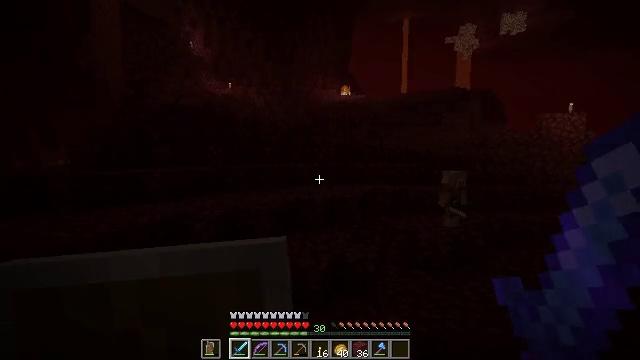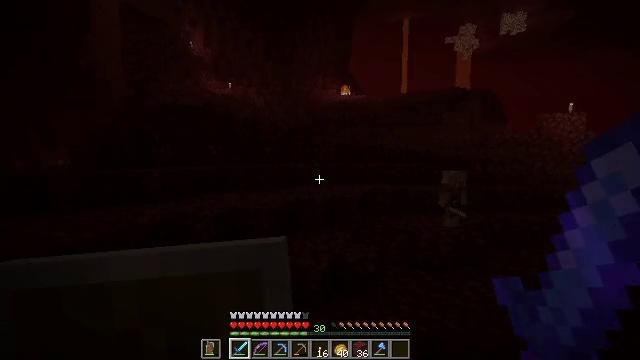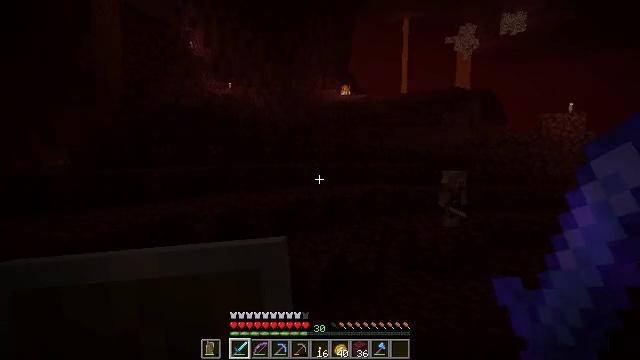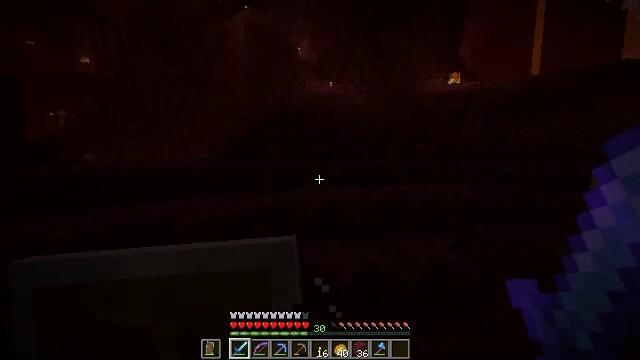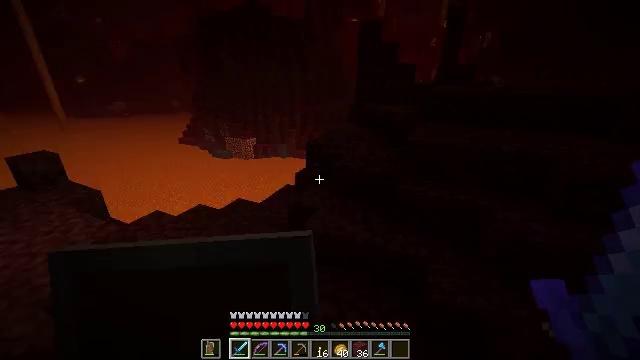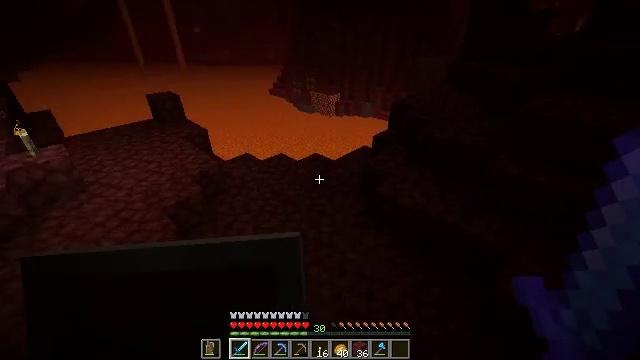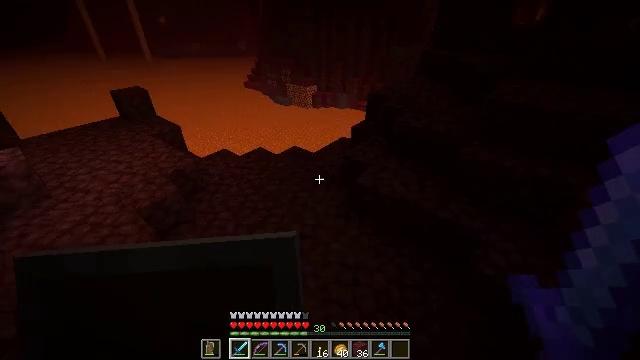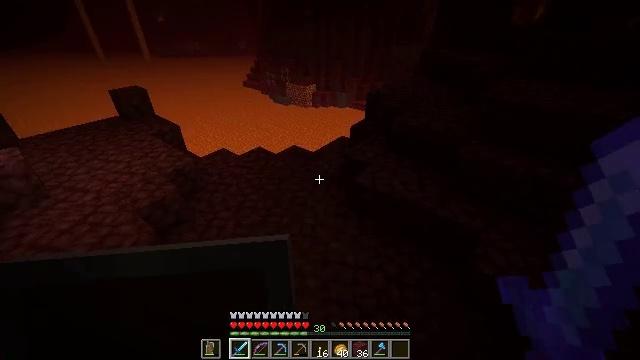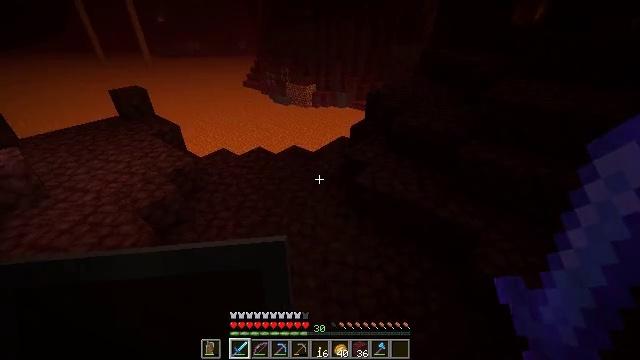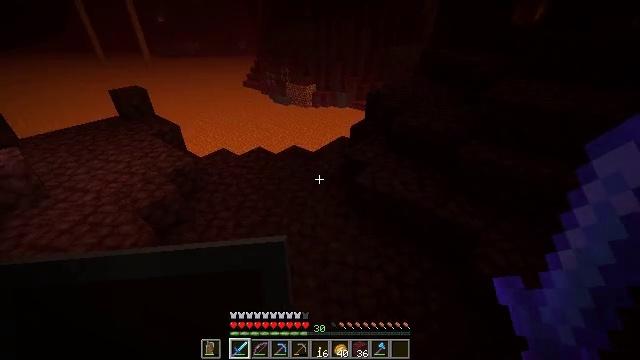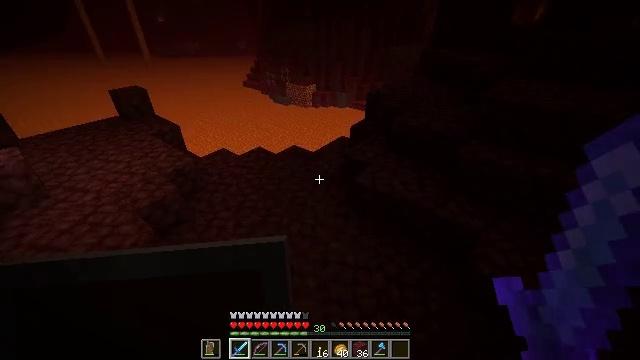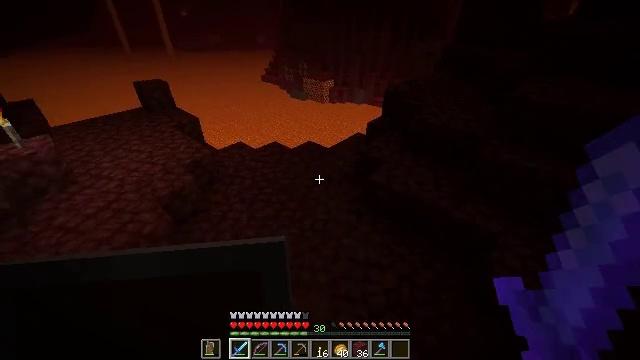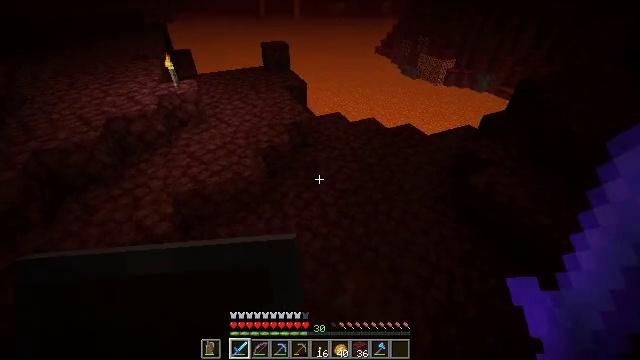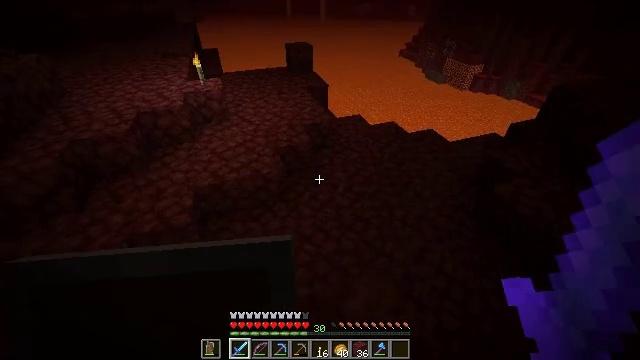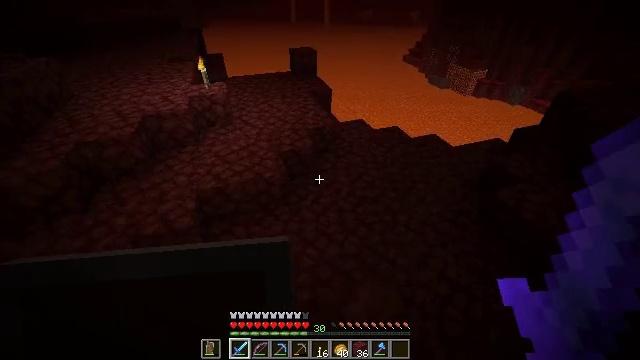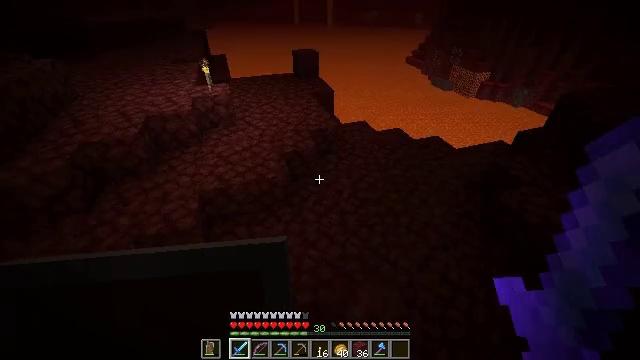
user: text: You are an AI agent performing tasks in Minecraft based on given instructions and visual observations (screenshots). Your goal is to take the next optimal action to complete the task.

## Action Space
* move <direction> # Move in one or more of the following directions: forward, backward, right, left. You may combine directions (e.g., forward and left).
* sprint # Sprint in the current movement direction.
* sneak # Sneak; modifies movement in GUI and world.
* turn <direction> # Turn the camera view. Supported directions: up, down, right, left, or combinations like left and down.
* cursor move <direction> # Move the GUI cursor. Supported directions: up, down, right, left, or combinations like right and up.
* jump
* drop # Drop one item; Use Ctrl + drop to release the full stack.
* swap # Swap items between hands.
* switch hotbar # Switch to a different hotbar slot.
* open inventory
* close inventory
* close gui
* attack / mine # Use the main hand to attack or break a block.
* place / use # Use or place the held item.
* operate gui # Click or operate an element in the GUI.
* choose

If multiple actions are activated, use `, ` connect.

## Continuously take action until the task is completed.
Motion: motion action
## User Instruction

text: Mine the netherrack in the Nether.
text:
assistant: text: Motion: no_op
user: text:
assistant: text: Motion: no_op
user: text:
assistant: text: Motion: turn left
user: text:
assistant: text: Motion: turn left and down
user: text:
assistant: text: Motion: turn left and down
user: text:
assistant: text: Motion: turn right and down
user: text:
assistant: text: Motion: no_op
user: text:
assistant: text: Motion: no_op
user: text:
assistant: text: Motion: no_op
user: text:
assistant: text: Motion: no_op
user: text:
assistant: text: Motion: turn left
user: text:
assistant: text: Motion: turn left and down
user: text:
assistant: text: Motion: turn left
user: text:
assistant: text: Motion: no_op
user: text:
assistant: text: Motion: no_op
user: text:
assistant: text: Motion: no_op
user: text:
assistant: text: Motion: turn left
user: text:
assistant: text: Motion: turn left and down
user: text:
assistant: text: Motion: turn left and down
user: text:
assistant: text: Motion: turn left and down
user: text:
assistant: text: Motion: turn right and down
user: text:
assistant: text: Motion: turn right
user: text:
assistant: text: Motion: turn right and up
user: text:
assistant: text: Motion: turn up
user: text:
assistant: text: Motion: turn up
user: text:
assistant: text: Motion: turn right and up
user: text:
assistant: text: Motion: turn right and up, switch to hotbar 4
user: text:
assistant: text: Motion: switch to hotbar 4
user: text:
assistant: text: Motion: no_op
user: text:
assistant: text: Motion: no_op